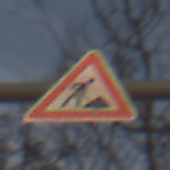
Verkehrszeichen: Arbeitsstelle
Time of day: SunriseSunset
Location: Outdoor (Nature)
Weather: PartlyCloudy
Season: NotSpecified
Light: Natural